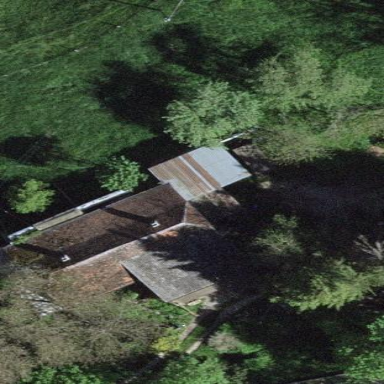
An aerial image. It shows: Detached building.